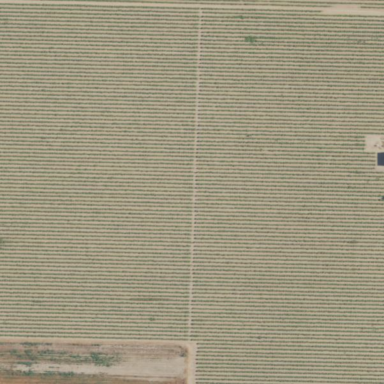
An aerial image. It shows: Vineyard.